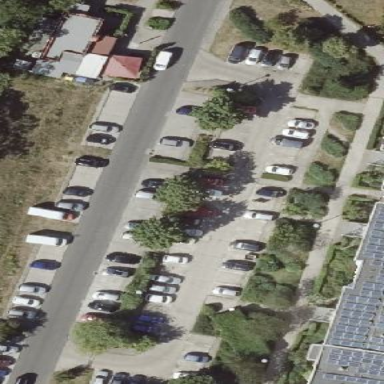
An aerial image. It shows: Street-side parking area.